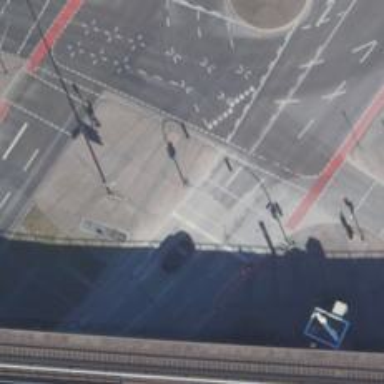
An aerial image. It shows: Footway located on traffic island.